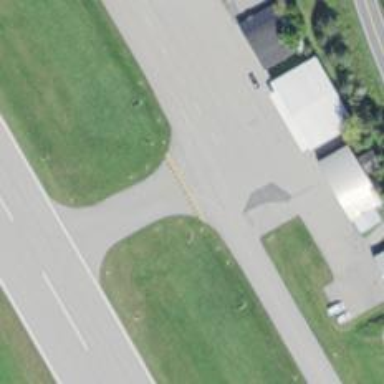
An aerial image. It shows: Image of taxiway at airport.